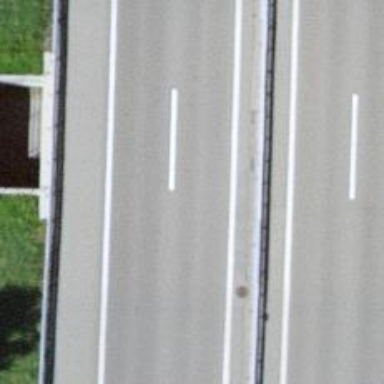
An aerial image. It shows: Motorway bridge with asphalt surface.